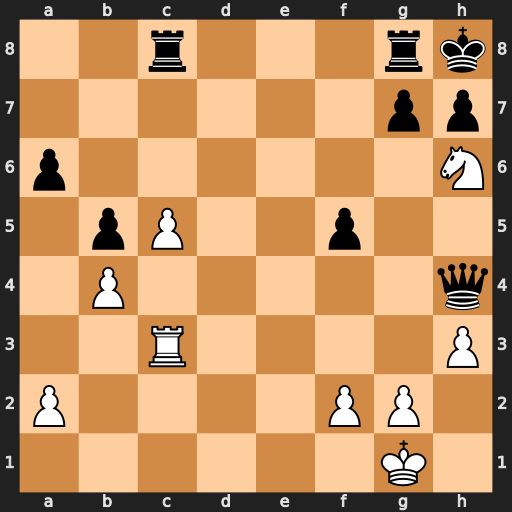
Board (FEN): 2r3rk/6pp/p6N/1pP2p2/1P5q/2R4P/P4PP1/6K1
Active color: w
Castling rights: -
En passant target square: -
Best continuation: Nf7#